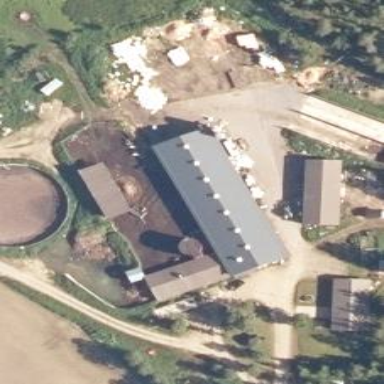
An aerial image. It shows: Stable.